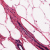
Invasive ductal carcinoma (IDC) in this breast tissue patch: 0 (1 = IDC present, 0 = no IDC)